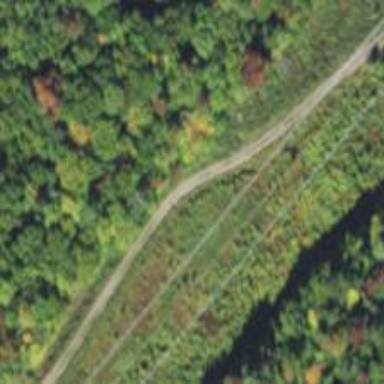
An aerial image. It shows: Track with grade2 tracktype.